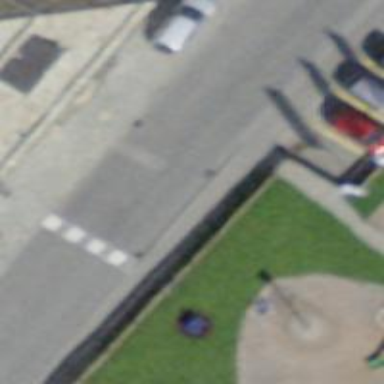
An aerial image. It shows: Bus stop with designated stop position for public transport.